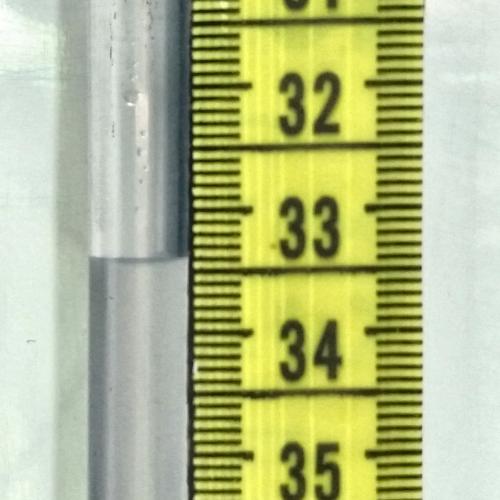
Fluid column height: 33.4 cm